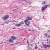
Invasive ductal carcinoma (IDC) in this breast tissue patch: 0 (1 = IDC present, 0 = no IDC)